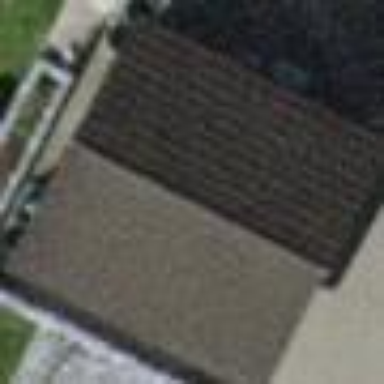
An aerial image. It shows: Garage.